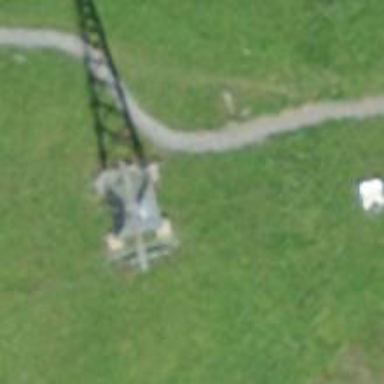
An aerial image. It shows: Pylon for aerialway.